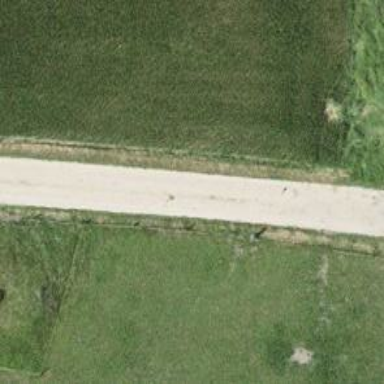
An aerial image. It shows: Gravel track with grade 2 tracktype.